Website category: university
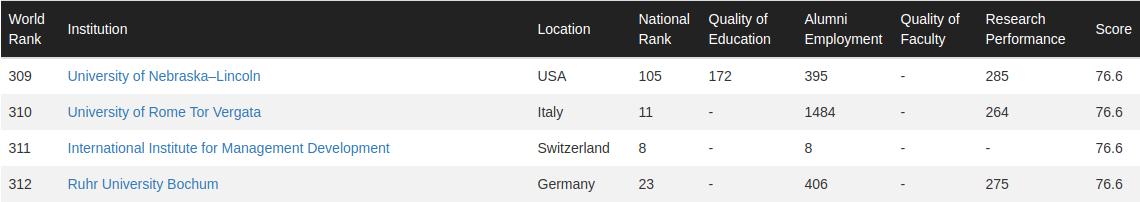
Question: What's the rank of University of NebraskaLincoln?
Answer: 309

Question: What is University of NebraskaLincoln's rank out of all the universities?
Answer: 309

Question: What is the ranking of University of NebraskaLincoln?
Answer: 309

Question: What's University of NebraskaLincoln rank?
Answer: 309

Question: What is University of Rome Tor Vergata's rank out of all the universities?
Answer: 310

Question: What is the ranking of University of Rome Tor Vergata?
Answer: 310

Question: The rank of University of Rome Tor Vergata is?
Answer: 310

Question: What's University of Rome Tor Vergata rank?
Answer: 310

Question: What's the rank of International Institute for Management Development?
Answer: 311

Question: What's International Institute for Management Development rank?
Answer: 311

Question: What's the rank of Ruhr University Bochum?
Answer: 312

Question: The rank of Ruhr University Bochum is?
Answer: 312

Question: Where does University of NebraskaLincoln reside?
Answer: USA

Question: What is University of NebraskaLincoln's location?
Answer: USA

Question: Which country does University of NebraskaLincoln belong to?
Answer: USA

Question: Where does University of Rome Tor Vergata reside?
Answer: Italy

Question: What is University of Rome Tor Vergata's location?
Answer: Italy

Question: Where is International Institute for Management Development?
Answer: Switzerland

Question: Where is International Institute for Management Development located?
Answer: Switzerland

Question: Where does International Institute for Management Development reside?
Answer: Switzerland

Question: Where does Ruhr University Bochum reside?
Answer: Germany

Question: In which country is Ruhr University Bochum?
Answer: Germany

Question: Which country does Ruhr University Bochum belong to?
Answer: Germany

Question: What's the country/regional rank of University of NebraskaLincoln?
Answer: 105

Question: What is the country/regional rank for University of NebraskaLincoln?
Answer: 105

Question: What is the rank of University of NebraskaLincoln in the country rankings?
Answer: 105

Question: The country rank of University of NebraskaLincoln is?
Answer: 105

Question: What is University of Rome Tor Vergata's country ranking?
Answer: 11

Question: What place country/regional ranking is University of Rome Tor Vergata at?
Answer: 11

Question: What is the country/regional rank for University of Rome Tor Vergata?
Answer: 11

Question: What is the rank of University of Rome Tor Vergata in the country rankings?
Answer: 11

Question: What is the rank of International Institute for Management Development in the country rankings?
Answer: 8

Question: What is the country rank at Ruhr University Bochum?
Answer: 23

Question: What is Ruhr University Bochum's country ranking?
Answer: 23

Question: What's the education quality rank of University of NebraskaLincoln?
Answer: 172

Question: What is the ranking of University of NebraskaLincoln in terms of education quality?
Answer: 172

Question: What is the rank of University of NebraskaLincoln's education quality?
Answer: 172

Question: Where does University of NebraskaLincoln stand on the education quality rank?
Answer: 172

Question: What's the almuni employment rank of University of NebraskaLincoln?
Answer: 395

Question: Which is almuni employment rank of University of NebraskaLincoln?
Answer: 395

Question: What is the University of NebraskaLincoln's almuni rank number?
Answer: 395

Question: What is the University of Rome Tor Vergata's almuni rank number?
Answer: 1484

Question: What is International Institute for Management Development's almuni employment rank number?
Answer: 8

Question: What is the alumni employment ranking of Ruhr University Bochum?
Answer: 406

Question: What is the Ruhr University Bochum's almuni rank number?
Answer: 406

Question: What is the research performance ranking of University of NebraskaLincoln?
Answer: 285

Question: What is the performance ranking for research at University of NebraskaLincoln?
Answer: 285

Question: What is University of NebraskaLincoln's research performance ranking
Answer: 285

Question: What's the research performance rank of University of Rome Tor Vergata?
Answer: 264

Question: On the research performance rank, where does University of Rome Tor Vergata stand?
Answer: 264

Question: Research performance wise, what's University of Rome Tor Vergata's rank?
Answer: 264

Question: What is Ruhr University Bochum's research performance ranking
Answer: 275

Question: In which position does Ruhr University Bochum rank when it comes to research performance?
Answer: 275

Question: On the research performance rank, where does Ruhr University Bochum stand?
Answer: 275

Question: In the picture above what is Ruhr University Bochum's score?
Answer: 76.6

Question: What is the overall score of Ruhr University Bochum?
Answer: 76.6

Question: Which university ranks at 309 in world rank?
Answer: University of NebraskaLincoln

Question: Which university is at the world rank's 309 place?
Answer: University of NebraskaLincoln

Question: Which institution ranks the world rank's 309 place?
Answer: University of NebraskaLincoln

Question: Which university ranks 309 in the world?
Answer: University of NebraskaLincoln

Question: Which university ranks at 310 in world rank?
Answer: University of Rome Tor Vergata

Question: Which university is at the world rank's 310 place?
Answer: University of Rome Tor Vergata

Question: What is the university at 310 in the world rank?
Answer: University of Rome Tor Vergata

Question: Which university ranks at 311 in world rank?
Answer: International Institute for Management Development